Interaction volume radius: 10 \u00c5
Interaction volume height: 15 \u00c5
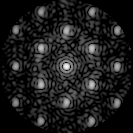
Disorder parameter: 0.3013